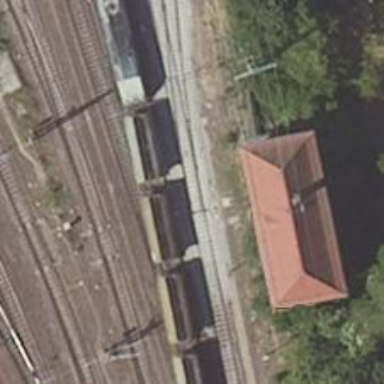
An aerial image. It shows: Railway switch.